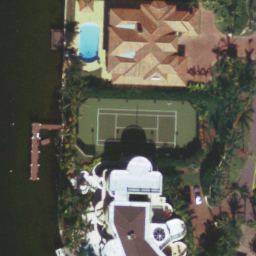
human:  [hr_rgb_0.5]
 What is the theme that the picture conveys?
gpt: tennis court